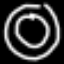
Label: donut